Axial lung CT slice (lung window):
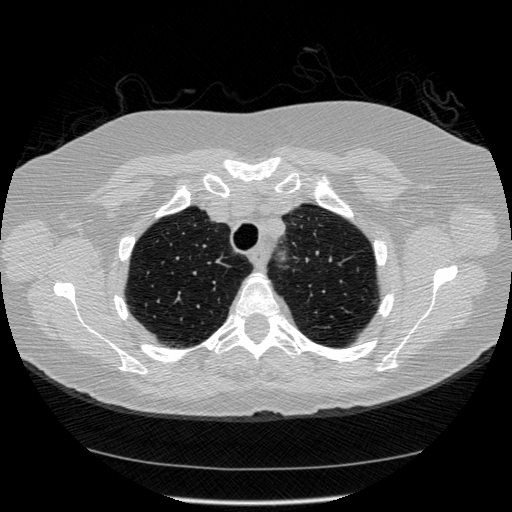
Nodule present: no